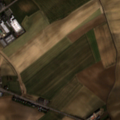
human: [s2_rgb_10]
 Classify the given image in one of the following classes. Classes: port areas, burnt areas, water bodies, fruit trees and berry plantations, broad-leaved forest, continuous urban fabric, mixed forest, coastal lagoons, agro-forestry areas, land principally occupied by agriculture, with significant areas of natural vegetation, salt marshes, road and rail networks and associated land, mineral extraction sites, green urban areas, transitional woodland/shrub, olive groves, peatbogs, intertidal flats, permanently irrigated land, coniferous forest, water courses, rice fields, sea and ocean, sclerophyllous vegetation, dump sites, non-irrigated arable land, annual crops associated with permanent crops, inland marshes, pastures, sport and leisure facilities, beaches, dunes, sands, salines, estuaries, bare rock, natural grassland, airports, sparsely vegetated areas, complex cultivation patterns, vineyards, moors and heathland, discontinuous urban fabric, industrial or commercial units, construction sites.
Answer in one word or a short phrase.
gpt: discontinuous urban fabric, industrial or commercial units, non-irrigated arable land